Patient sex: M
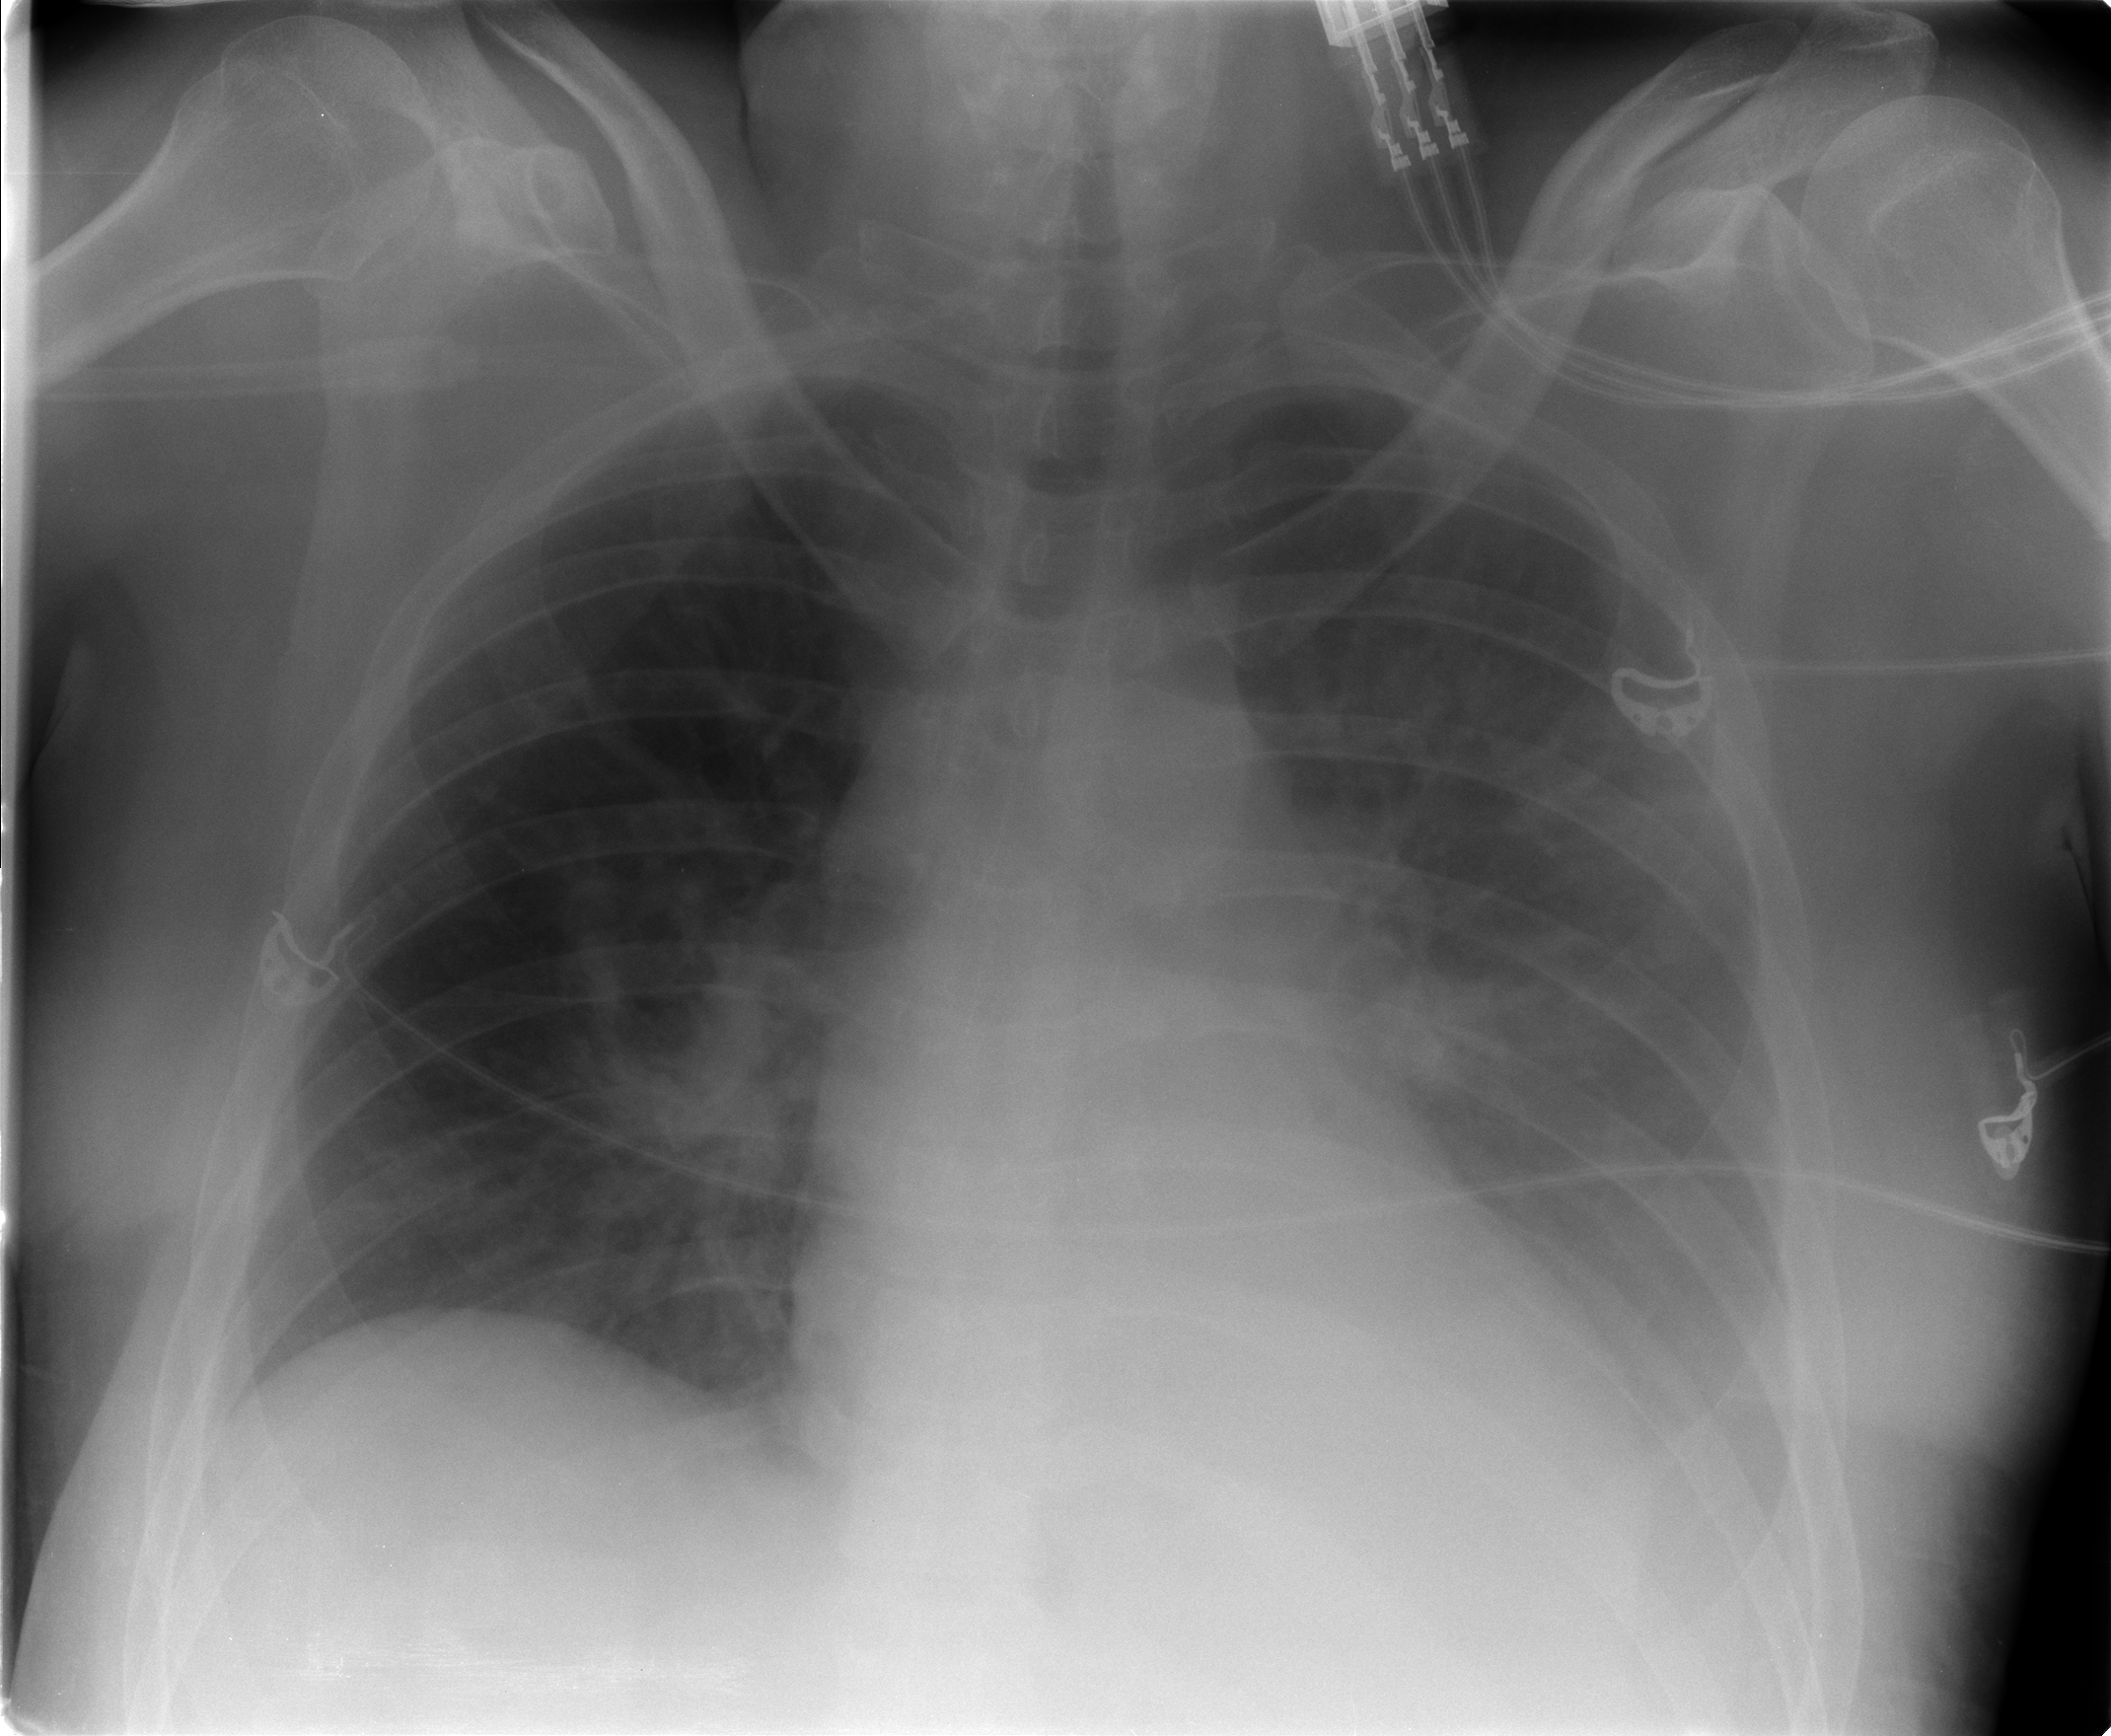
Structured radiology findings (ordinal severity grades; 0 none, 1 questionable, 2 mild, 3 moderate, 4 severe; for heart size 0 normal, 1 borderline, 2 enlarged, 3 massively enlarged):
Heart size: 1
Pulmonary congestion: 0
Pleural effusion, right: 0
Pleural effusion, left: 3
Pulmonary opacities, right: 0
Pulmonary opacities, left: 2
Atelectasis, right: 0
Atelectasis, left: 2